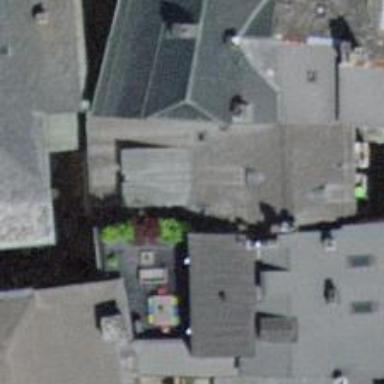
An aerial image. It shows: Restaurant.